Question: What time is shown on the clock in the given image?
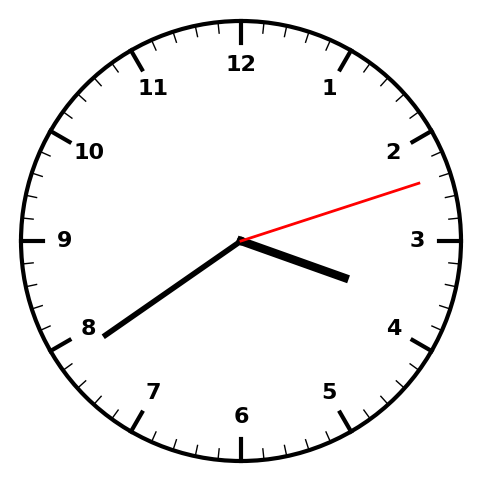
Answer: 03:39:12